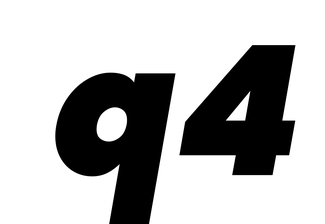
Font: Poppins-BlackItalic